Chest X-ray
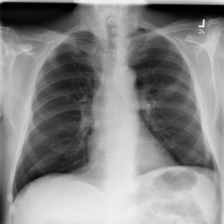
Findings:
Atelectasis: negative
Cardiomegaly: negative
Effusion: negative
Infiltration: negative
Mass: negative
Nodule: negative
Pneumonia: negative
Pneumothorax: negative
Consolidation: negative
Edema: negative
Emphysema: negative
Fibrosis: negative
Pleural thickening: negative
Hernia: negative